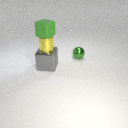
small yellow metal cylinder above large gray metal cube